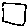
Label: square